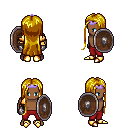
a pixel art fantasy rpg character, male body template, human, dark skin, gold arm armor, red pants, blonde extra-long hairstyle, purple tiara, metal gloves, gold boots, shield, four views (front, back, left, right), 2x2 character sprite sheet, small pixel art, hard edges, no anti-aliasing